Aerial crown-view tile of a tropical tree (Barro Colorado Island, Panama), acquired 20241216:
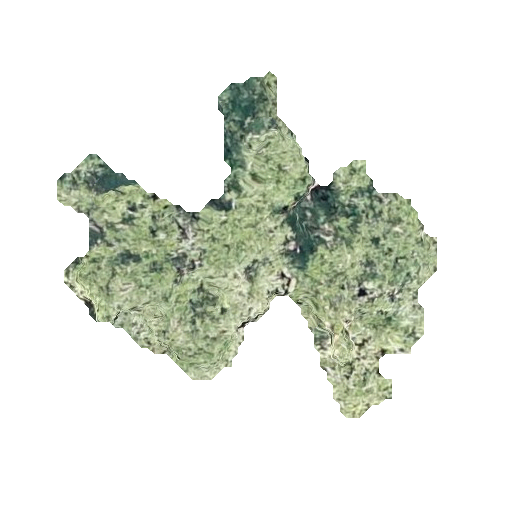
Species: Platypodium elegans
GBIF accepted scientific name: Platypodium elegans
Crown area: 93.081 m²